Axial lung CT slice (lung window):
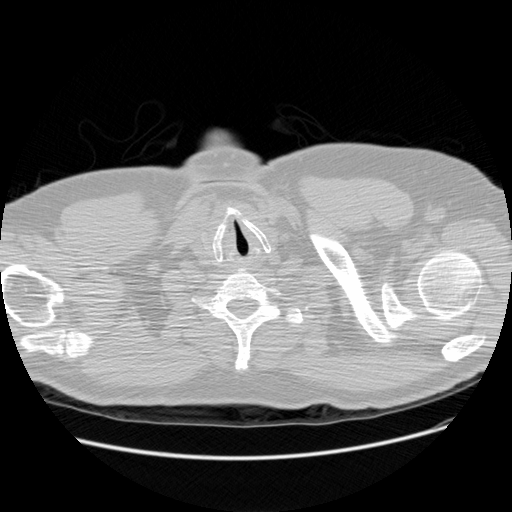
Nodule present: no